Question: I want to learn the skill to log in websites with Python, so I copy other's code then try to understand them.
I've write several web crawls which don't need to post data to the websites by myself.
But this time, when I try to learn crawls that need post data, Python doesn't work.
It's the wrong message from Windows Command Line:
'''
C:\Python26\lib\cookielib.py:1579: UserWarning: cookielib bug!
Traceback (most recent call last):
File "C:\Python26\lib\cookielib.py", line 1577, in make_cookies
parse_ns_headers(ns_hdrs), request)
File "C:\Python26\lib\cookielib.py", line 1534, in _cookies_from_attrs_set
cookie = self._cookie_from_cookie_tuple(tup, request)
File "C:\Python26\lib\cookielib.py", line 1527, in _cookie_from_cookie_tuple
rest)
File "C:\Python26\lib\cookielib.py", line 764, in __init__
self._rest = copy.copy(rest)
AttributeError: 'module' object has no attribute 'copy'
_warn_unhandled_exception()
'''
Actually, I have tried to use Python2.7.6 and Python2.6 and refresh 2.7.6 for times.
The code that I copied is from <URL>.
This code is right because lots of people run this code .
I provide an account:
Email='<PHONE>'(Also can be telephone number in this site),password='qwerty'
The code is not the problem, but the Python itself. Once I use cookielib in code, Python on my computer doesn't work!
Sorry for my poor English, I want to know the answer, because I even can't find similar problems in Google!

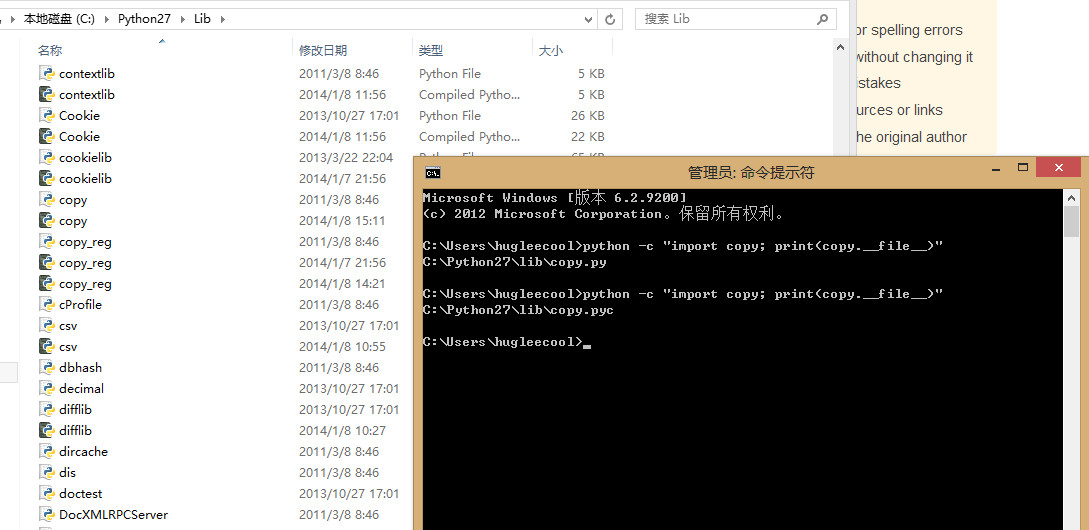
Answer: Make sure that you do not have your own 'copy.py' or 'copy.pyc' in python path.
You can check that using following command in python interactive shell.
'''
python -c "import copy; print(copy.__file__)"
'''
It should print path something like:
'''
c:\python27\lib\copy.pyc
'''
If the above command print something that does not reference the file in standard library path, renamed the file ('copy.py'), and make sure you delete 'copy.pyc' file.